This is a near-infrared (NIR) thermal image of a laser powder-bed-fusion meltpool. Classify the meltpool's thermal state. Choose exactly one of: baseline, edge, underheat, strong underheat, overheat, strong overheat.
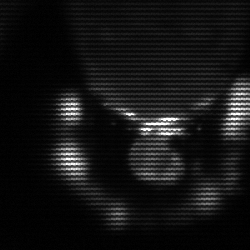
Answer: edge